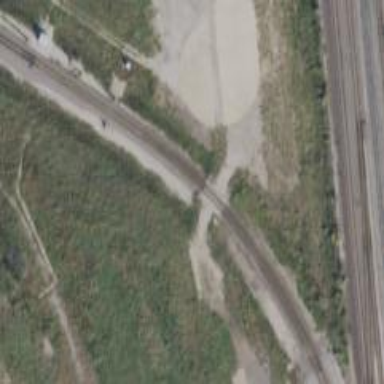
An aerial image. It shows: Level crossing along the railway.